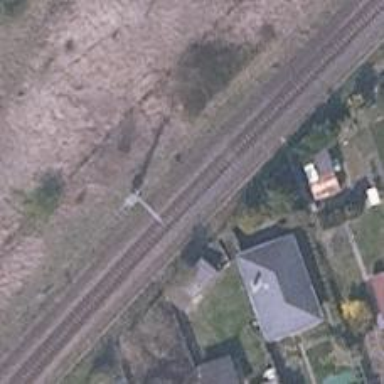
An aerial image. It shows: Railway signal.